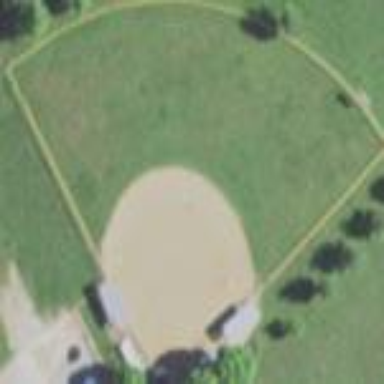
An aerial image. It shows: Pitch designated for baseball and softball activities.